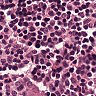
Metastatic tissue present: yes